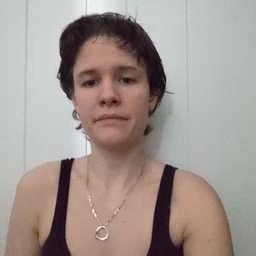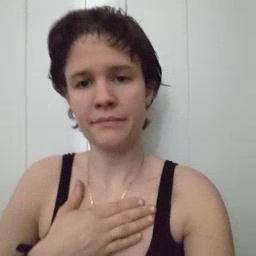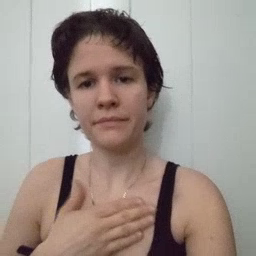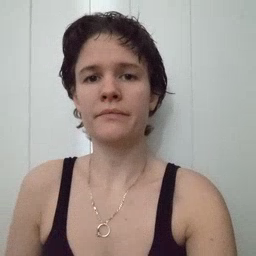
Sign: minemy